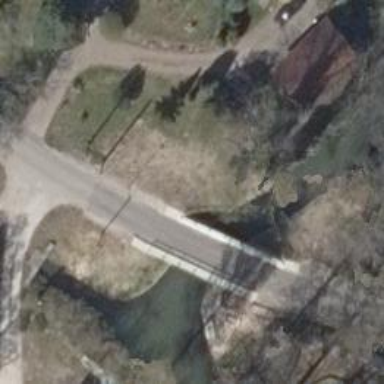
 crossing over bridge with dedicated bicycle lane."